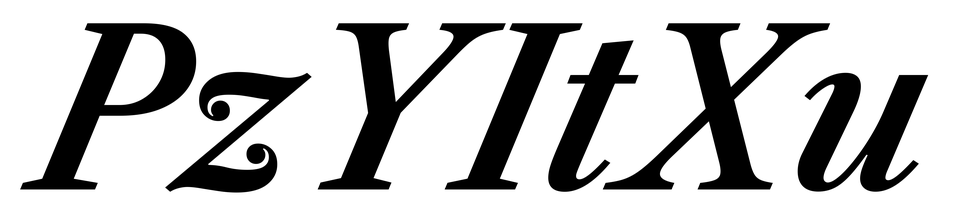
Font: LibreCaslonText-Italic_SemiBold_Italic